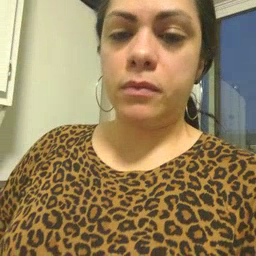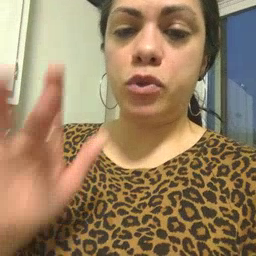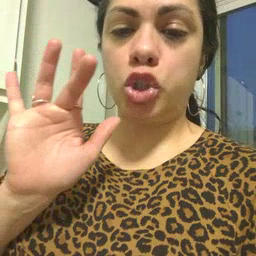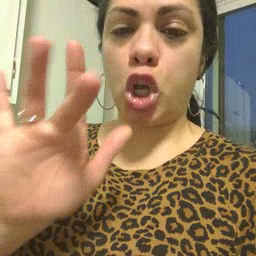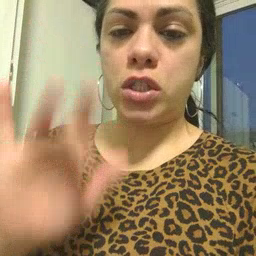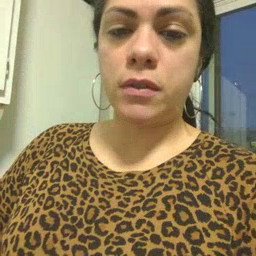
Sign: touch